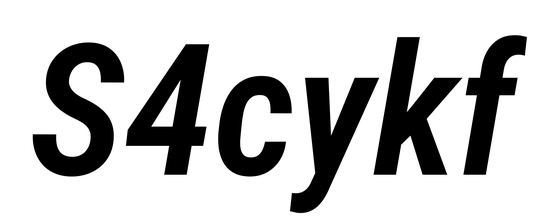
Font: Roboto-Italic_Condensed_SemiBold_Italic